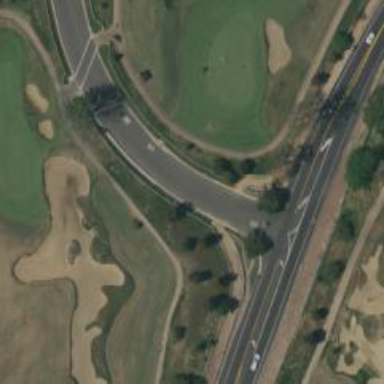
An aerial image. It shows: Golf cartpath that is also road path.